Interaction volume radius: 10 \u00c5
Interaction volume height: 15 \u00c5
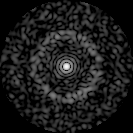
Disorder parameter: 0.8523